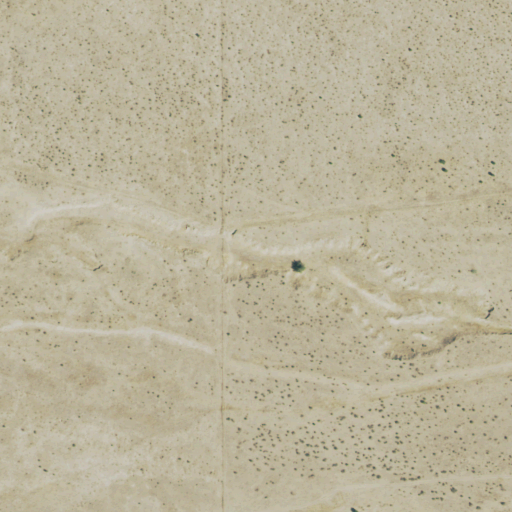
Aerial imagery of valley in Colorado named Spring Canyon containing grassland and shrub